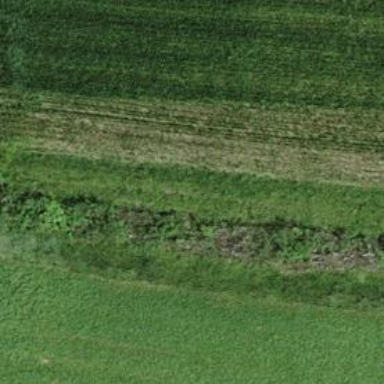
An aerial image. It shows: Hedge acting as barrier.